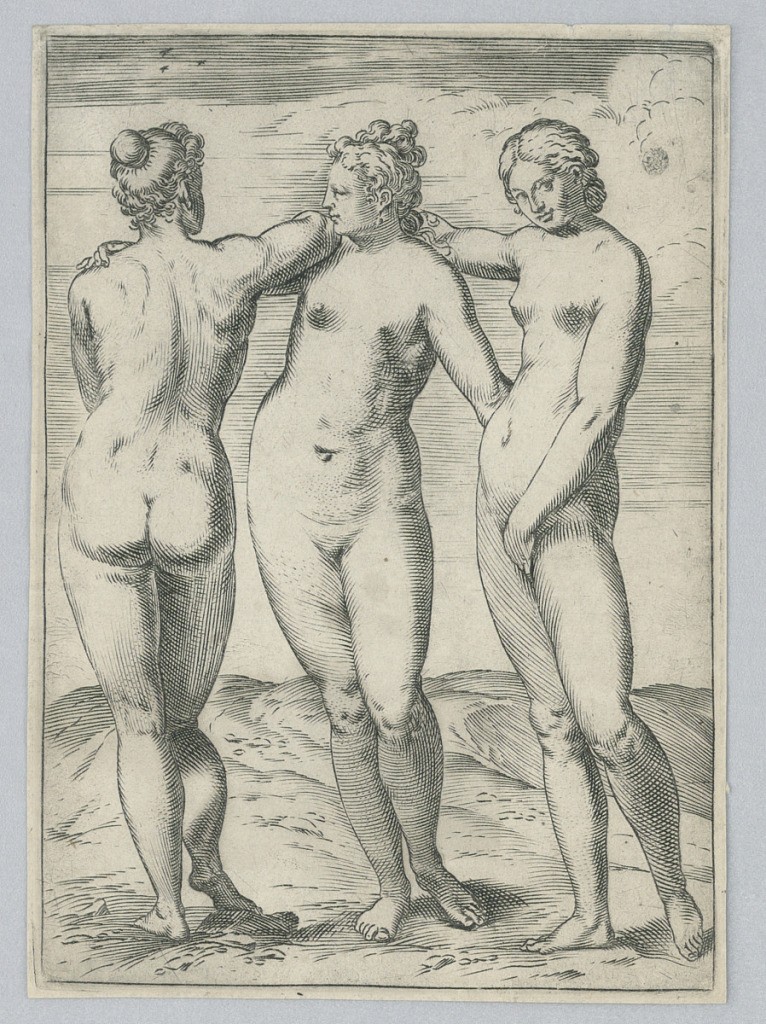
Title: The Three Graces
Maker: Agostino Carracci, Italian, 1557 – 1602
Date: ca. 1590
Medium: Engraving on paper
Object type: Print
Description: Vertical format. Three standing female nude figures, the figure at left viewed from behind, the woman at center viewed from the front, and the woman at right turned to the side. Each wraps their arms around the others, the woman at left hides her nudity with her hand. The women stand in a desert landscape. Black framing line.